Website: apple
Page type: billing-address
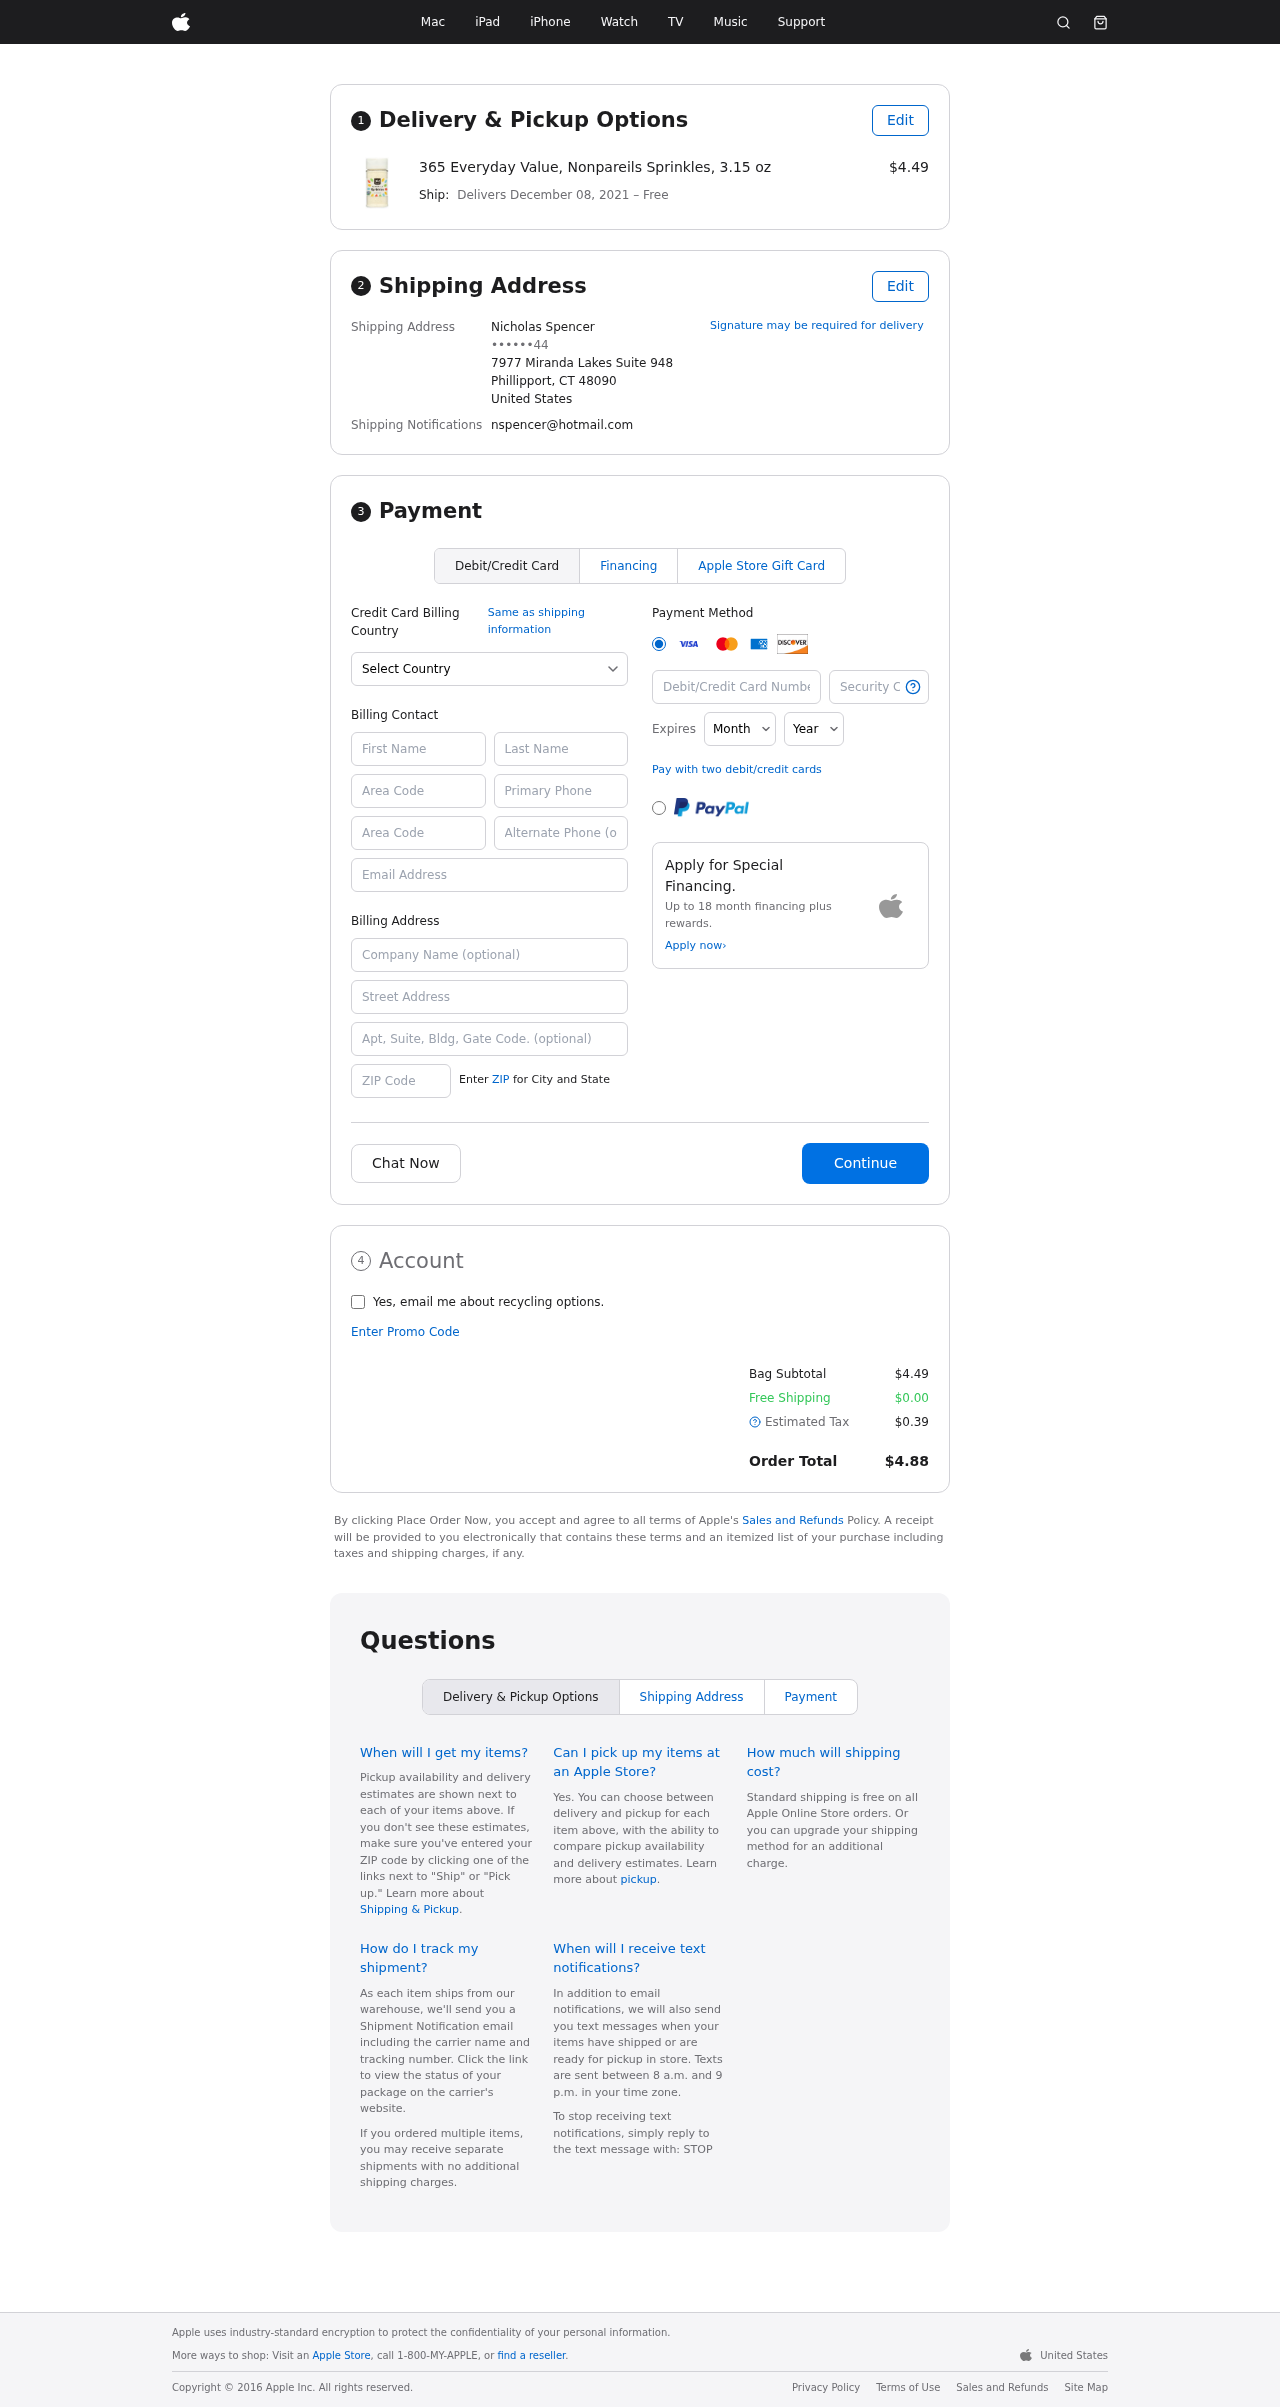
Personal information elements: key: PII_CARD_CVV
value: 9218
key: PII_CARD_EXPIRY_MONTH
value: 02
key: PII_CARD_EXPIRY_YEAR
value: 28
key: PII_CARD_NUMBER
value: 3708 9001 6608 560
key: PII_CITY_STATE_ZIP
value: Phillipport, CT 48090
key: PII_COUNTRY
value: United States
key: PII_EMAIL
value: nspencer@hotmail.com
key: PII_FULLNAME
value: Nicholas Spencer
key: PII_STREET
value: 7977 Miranda Lakes Suite 948
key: PII_PHONE_MASKED
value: ••••••44
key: PII_BILLING_FIRSTNAME
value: Nicholas
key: PII_BILLING_LASTNAME
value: Spencer
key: PII_BILLING_PHONE_AREA
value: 859
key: PII_BILLING_PHONE
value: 8594158644
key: PII_BILLING_EMAIL
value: nspencer@hotmail.com
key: PII_BILLING_STREET
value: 7977 Miranda Lakes Suite 948
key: PII_BILLING_STREET2
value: Suite 029
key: PII_BILLING_POSTCODE
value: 48090
Product elements: key: PRODUCT1_NAME
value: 365 Everyday Value, Nonpareils Sprinkles, 3.15 oz
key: PRODUCT1_PRICE
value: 4.49
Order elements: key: ORDER_DELIVERY_DATE
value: December 08, 2021
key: ORDER_SUBTOTAL
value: $4.49
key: ORDER_SHIPPING_COST
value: $0.00
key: ORDER_TAX
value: $0.39
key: ORDER_TOTAL
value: $4.88